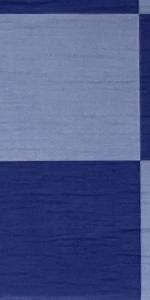
Label: Empty